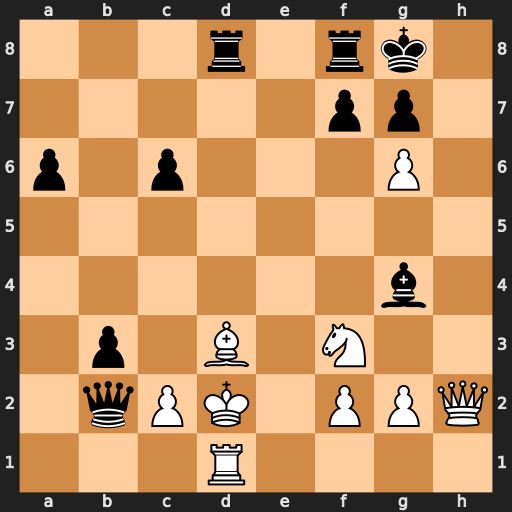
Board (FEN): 3r1rk1/5pp1/p1p3P1/8/6b1/1p1B1N2/1qPK1PPQ/3R4
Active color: w
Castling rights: -
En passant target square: -
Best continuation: Qh7#